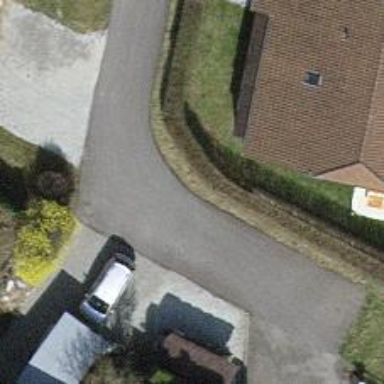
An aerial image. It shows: Hedge acting as barrier.